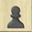
Piece: bP